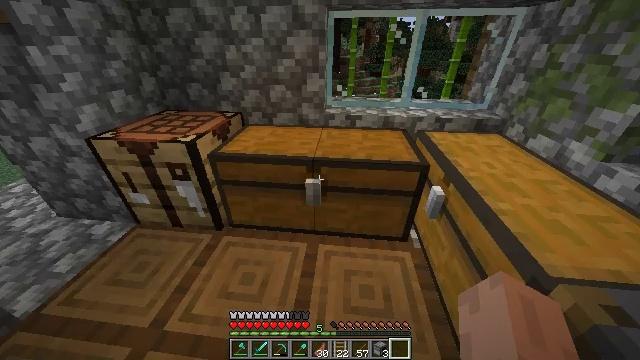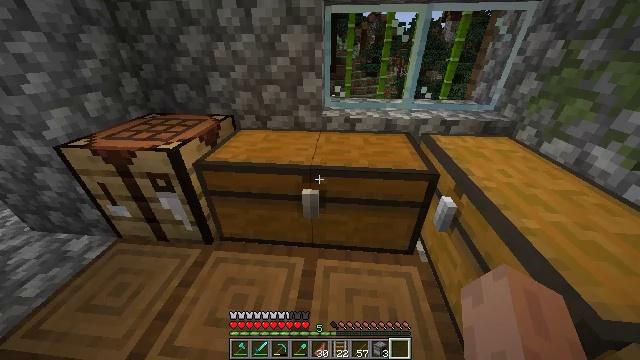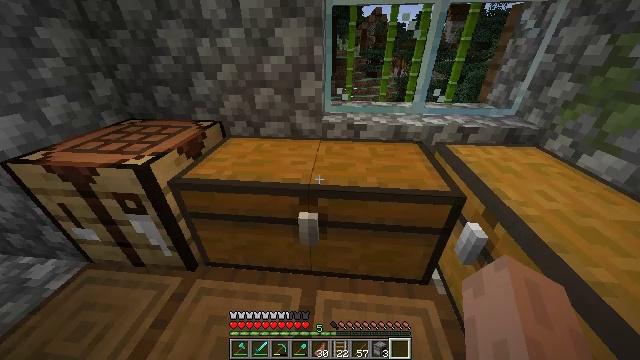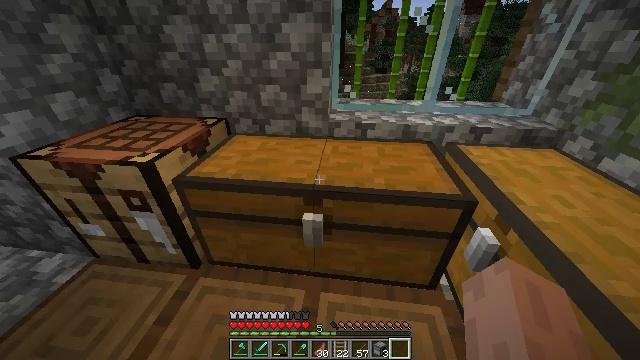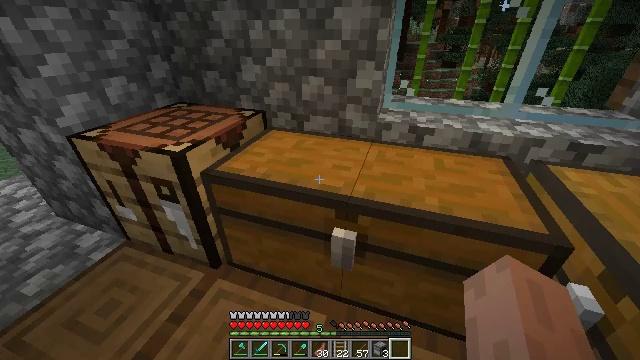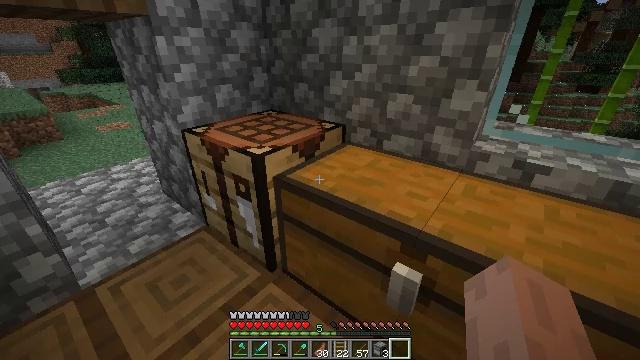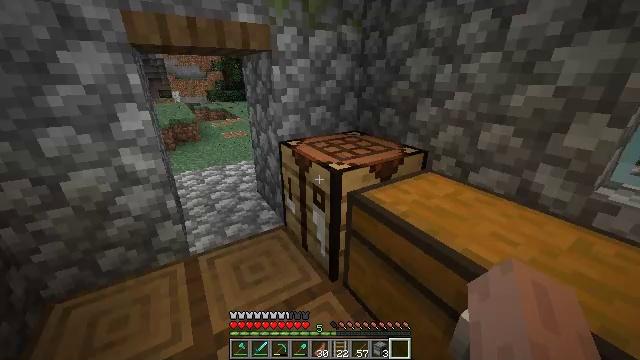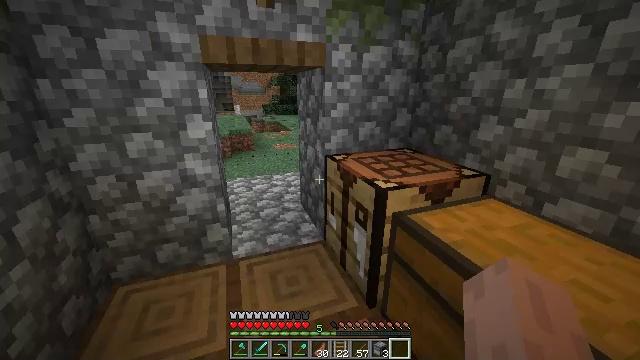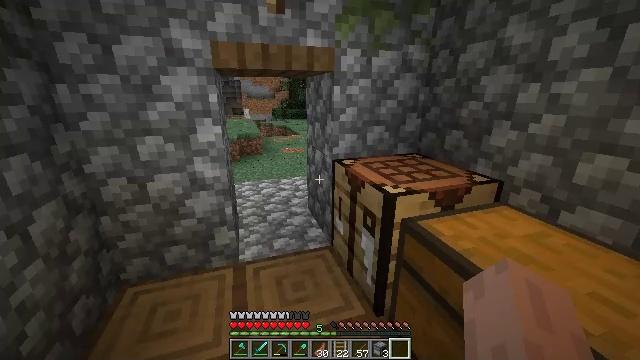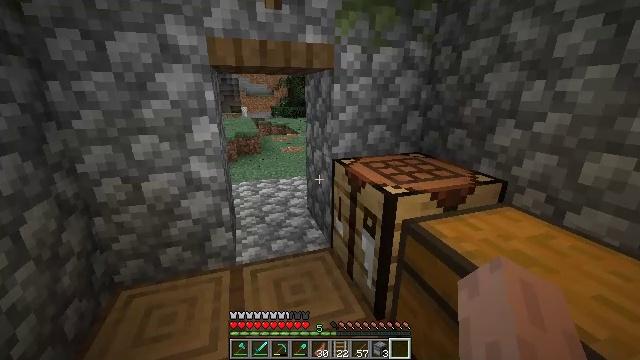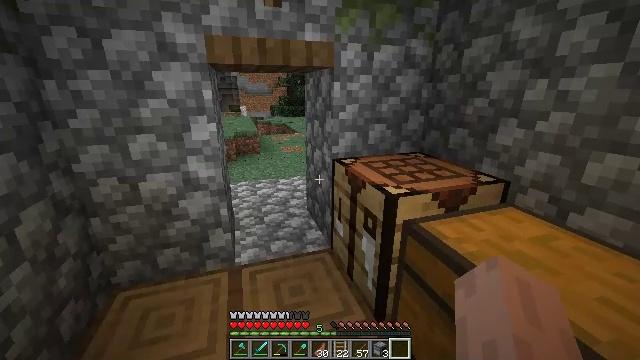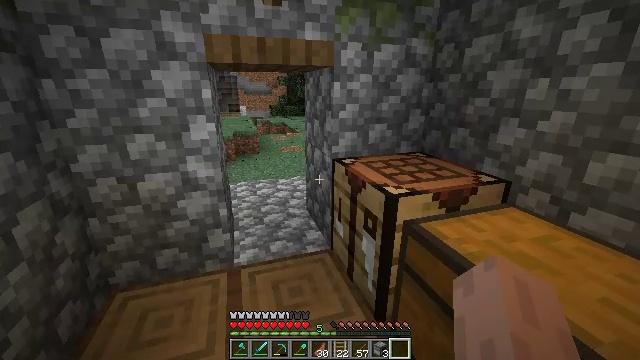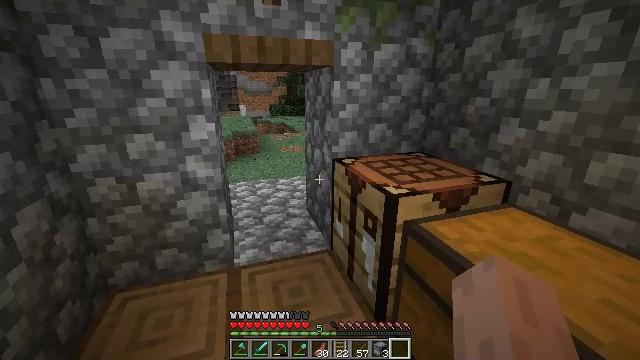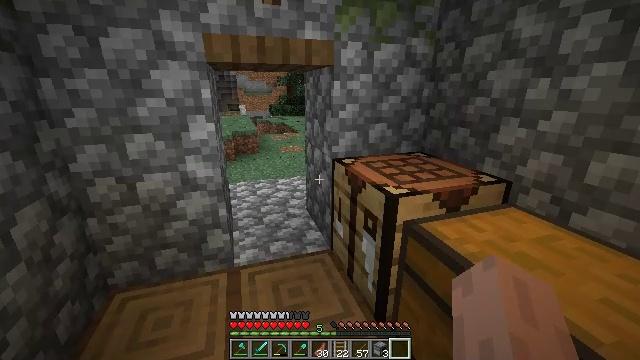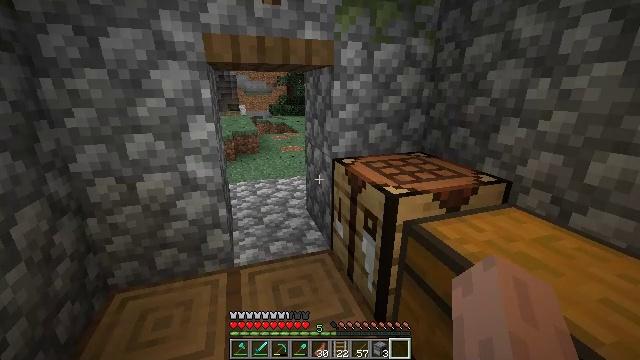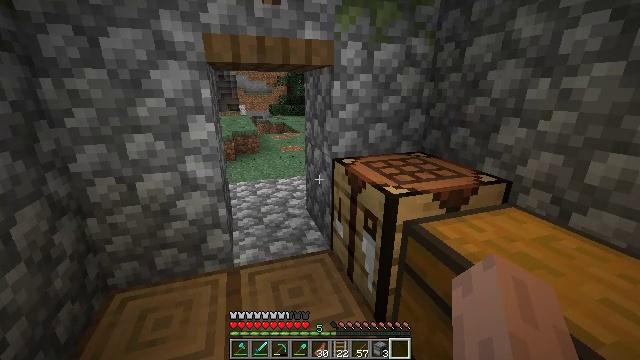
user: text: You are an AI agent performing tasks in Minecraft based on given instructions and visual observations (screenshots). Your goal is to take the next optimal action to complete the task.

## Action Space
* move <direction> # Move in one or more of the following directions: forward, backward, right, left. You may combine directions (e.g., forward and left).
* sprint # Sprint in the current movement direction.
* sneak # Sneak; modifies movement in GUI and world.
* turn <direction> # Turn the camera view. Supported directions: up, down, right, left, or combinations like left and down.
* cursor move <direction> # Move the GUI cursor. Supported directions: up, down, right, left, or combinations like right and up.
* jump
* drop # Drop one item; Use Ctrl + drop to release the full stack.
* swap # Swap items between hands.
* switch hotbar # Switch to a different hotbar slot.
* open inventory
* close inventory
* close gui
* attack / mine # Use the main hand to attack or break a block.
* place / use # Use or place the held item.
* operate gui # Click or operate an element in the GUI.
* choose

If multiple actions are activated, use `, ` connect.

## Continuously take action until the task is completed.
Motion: motion action
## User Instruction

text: Transform raw spruce into spruce wood.
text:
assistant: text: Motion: move forward
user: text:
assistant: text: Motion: no_op
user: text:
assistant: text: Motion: turn left
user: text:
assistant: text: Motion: turn left
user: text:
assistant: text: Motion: turn left and up
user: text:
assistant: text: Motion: turn left and up
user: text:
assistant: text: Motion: turn left and up
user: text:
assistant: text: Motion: turn left and up
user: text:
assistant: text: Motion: no_op
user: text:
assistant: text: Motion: no_op
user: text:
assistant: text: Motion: no_op
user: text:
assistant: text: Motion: no_op
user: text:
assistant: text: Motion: no_op
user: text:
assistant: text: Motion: no_op
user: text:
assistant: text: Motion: no_op
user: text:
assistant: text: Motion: no_op
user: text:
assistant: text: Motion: no_op
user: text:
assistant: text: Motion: turn right
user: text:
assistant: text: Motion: turn right and down
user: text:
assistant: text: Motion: turn right and down
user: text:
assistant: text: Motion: move left, turn right and down
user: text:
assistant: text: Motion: move left, turn right and down
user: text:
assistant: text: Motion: move left, turn right and down
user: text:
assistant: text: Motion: turn right and down
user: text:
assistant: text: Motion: turn right
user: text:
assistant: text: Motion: use / place
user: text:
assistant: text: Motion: use / place
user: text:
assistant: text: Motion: use / place
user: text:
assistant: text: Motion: no_op
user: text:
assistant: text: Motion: no_op